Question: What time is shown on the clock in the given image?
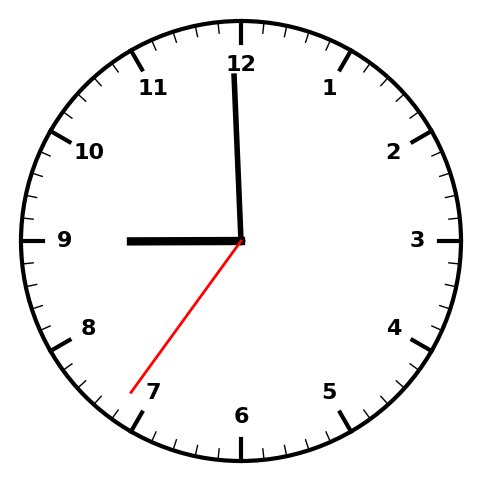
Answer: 08:59:36